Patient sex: M
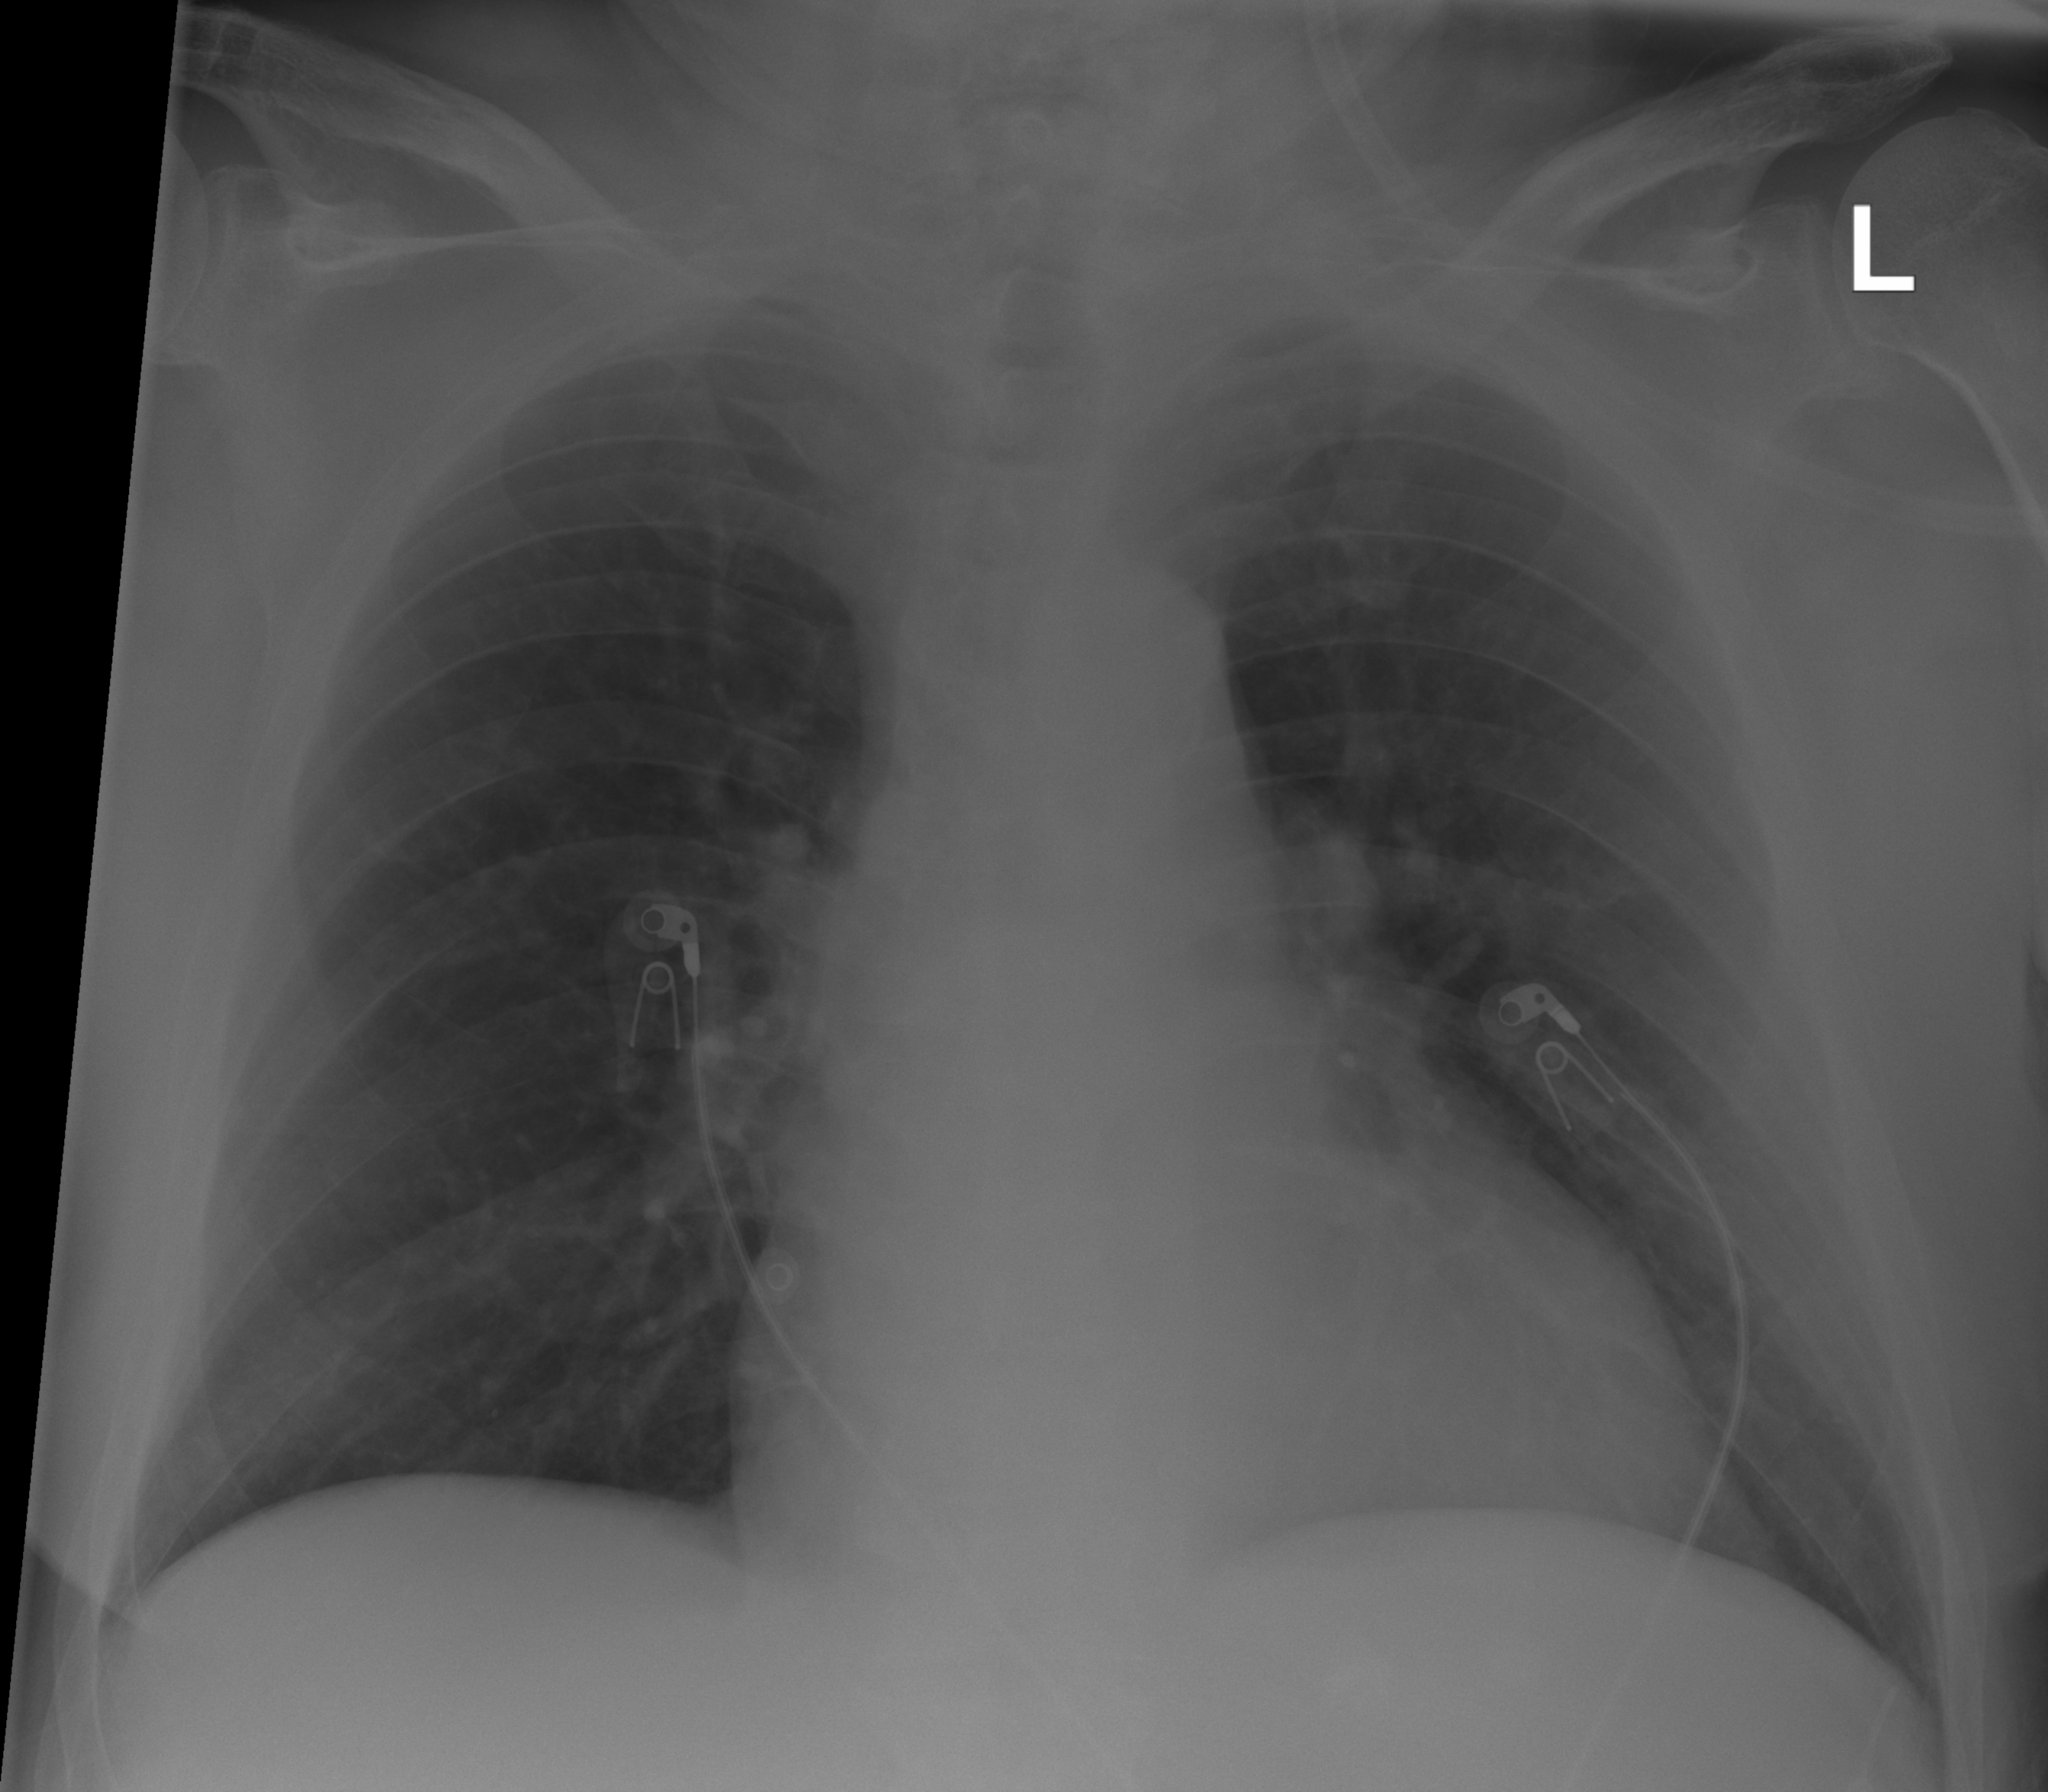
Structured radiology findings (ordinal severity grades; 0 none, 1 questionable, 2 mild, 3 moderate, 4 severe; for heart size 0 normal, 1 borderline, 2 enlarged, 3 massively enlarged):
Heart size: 1
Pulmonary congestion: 1
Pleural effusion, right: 0
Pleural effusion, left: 0
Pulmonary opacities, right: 0
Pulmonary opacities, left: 0
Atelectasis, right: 0
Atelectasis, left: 0